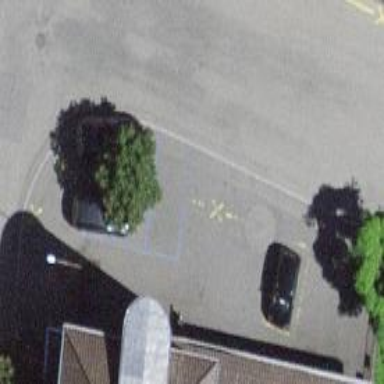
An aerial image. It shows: Parking area.